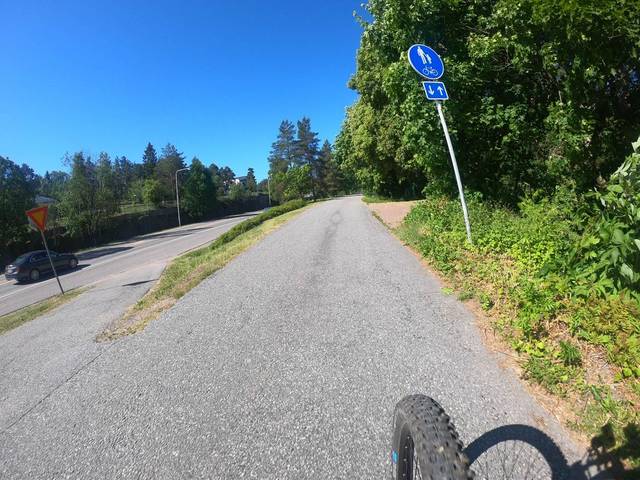
Region: Finland
Coordinates: 60.46, 22.017